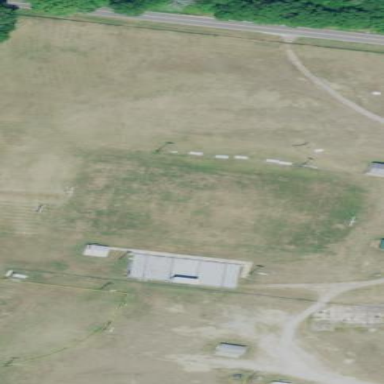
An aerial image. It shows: Pitch for leisure activities.